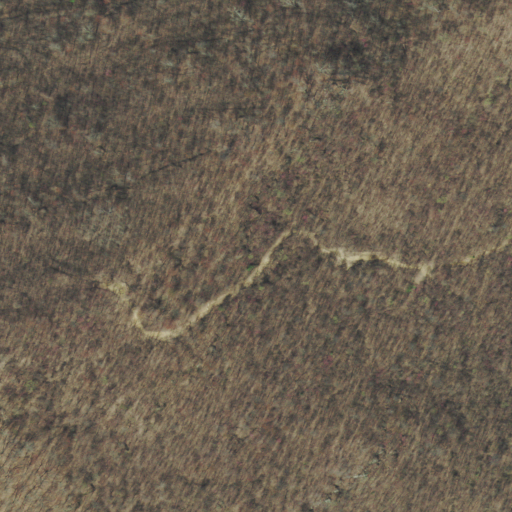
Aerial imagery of ridge(s) in Tennessee named Whistle Creek Ridge containing deciduous forest and mixed forest